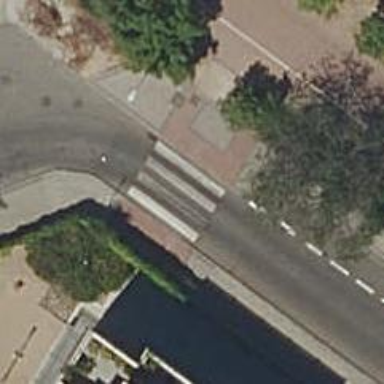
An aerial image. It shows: Zebra crossing on the road.